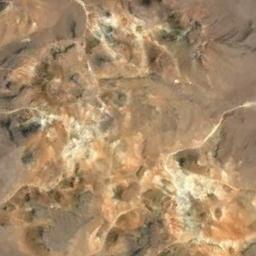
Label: mountain